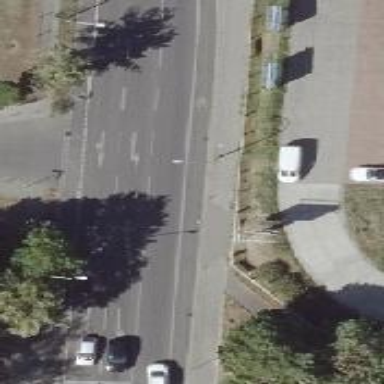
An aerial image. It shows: Tertiary road with asphalt surface. There are separate sidewalks on both sides and exclusive cycle lanes on both sides of the road.